Question: I'm getting stair-step output like this

My program works correctly, except that when I print a new line, and then print something in the current line, it shows on the next line but with some space before it.
---
The program is this: (print a table of multiple numbers from 0 to 9):
'''
data_seg segment
I DB 0D
J DB 0D
R DB ?
DIVER DB 10D
data_seg ends
stack_seg segment
stack_seg ends
code_seg segment
MAIN proc far
assume cs:code_seg, ds:data_seg, ss:stack_seg
MOV AX,data_seg
MOV DS,AX
FOR1:
MOV J,0D
FOR2:
MOV AX,0H
MOV AL,I
MUL J
DIV DIVER
MOV R,AH
ADD AL,48D
MOV AH,0EH
INT 10H
MOV AL,R
ADD AX,48D
MOV AH,0EH
INT 10H
MOV AX,32D
MOV AH,0EH
INT 10H
INC J
MOV AX,0
MOV AL,J
SUB AX,10D
JNZ FOR2
INC I
MOV AX,10D
MOV AH,0EH
INT 10H
MOV AX,0
MOV AL,I
SUB AX,10D
JNZ FOR1
MOV AX,4CH
INT 21H
MAIN endp
code_seg ends
end MAIN
'''
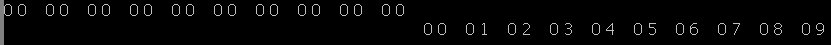
Answer: You need to print new line carriage return.